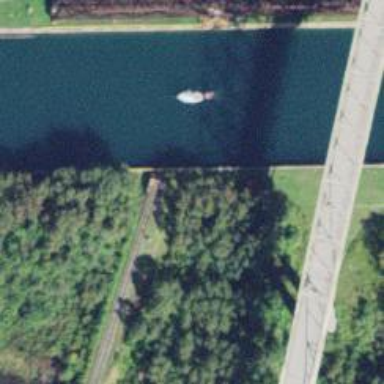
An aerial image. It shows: Swing bridge for railway traffic.